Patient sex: F
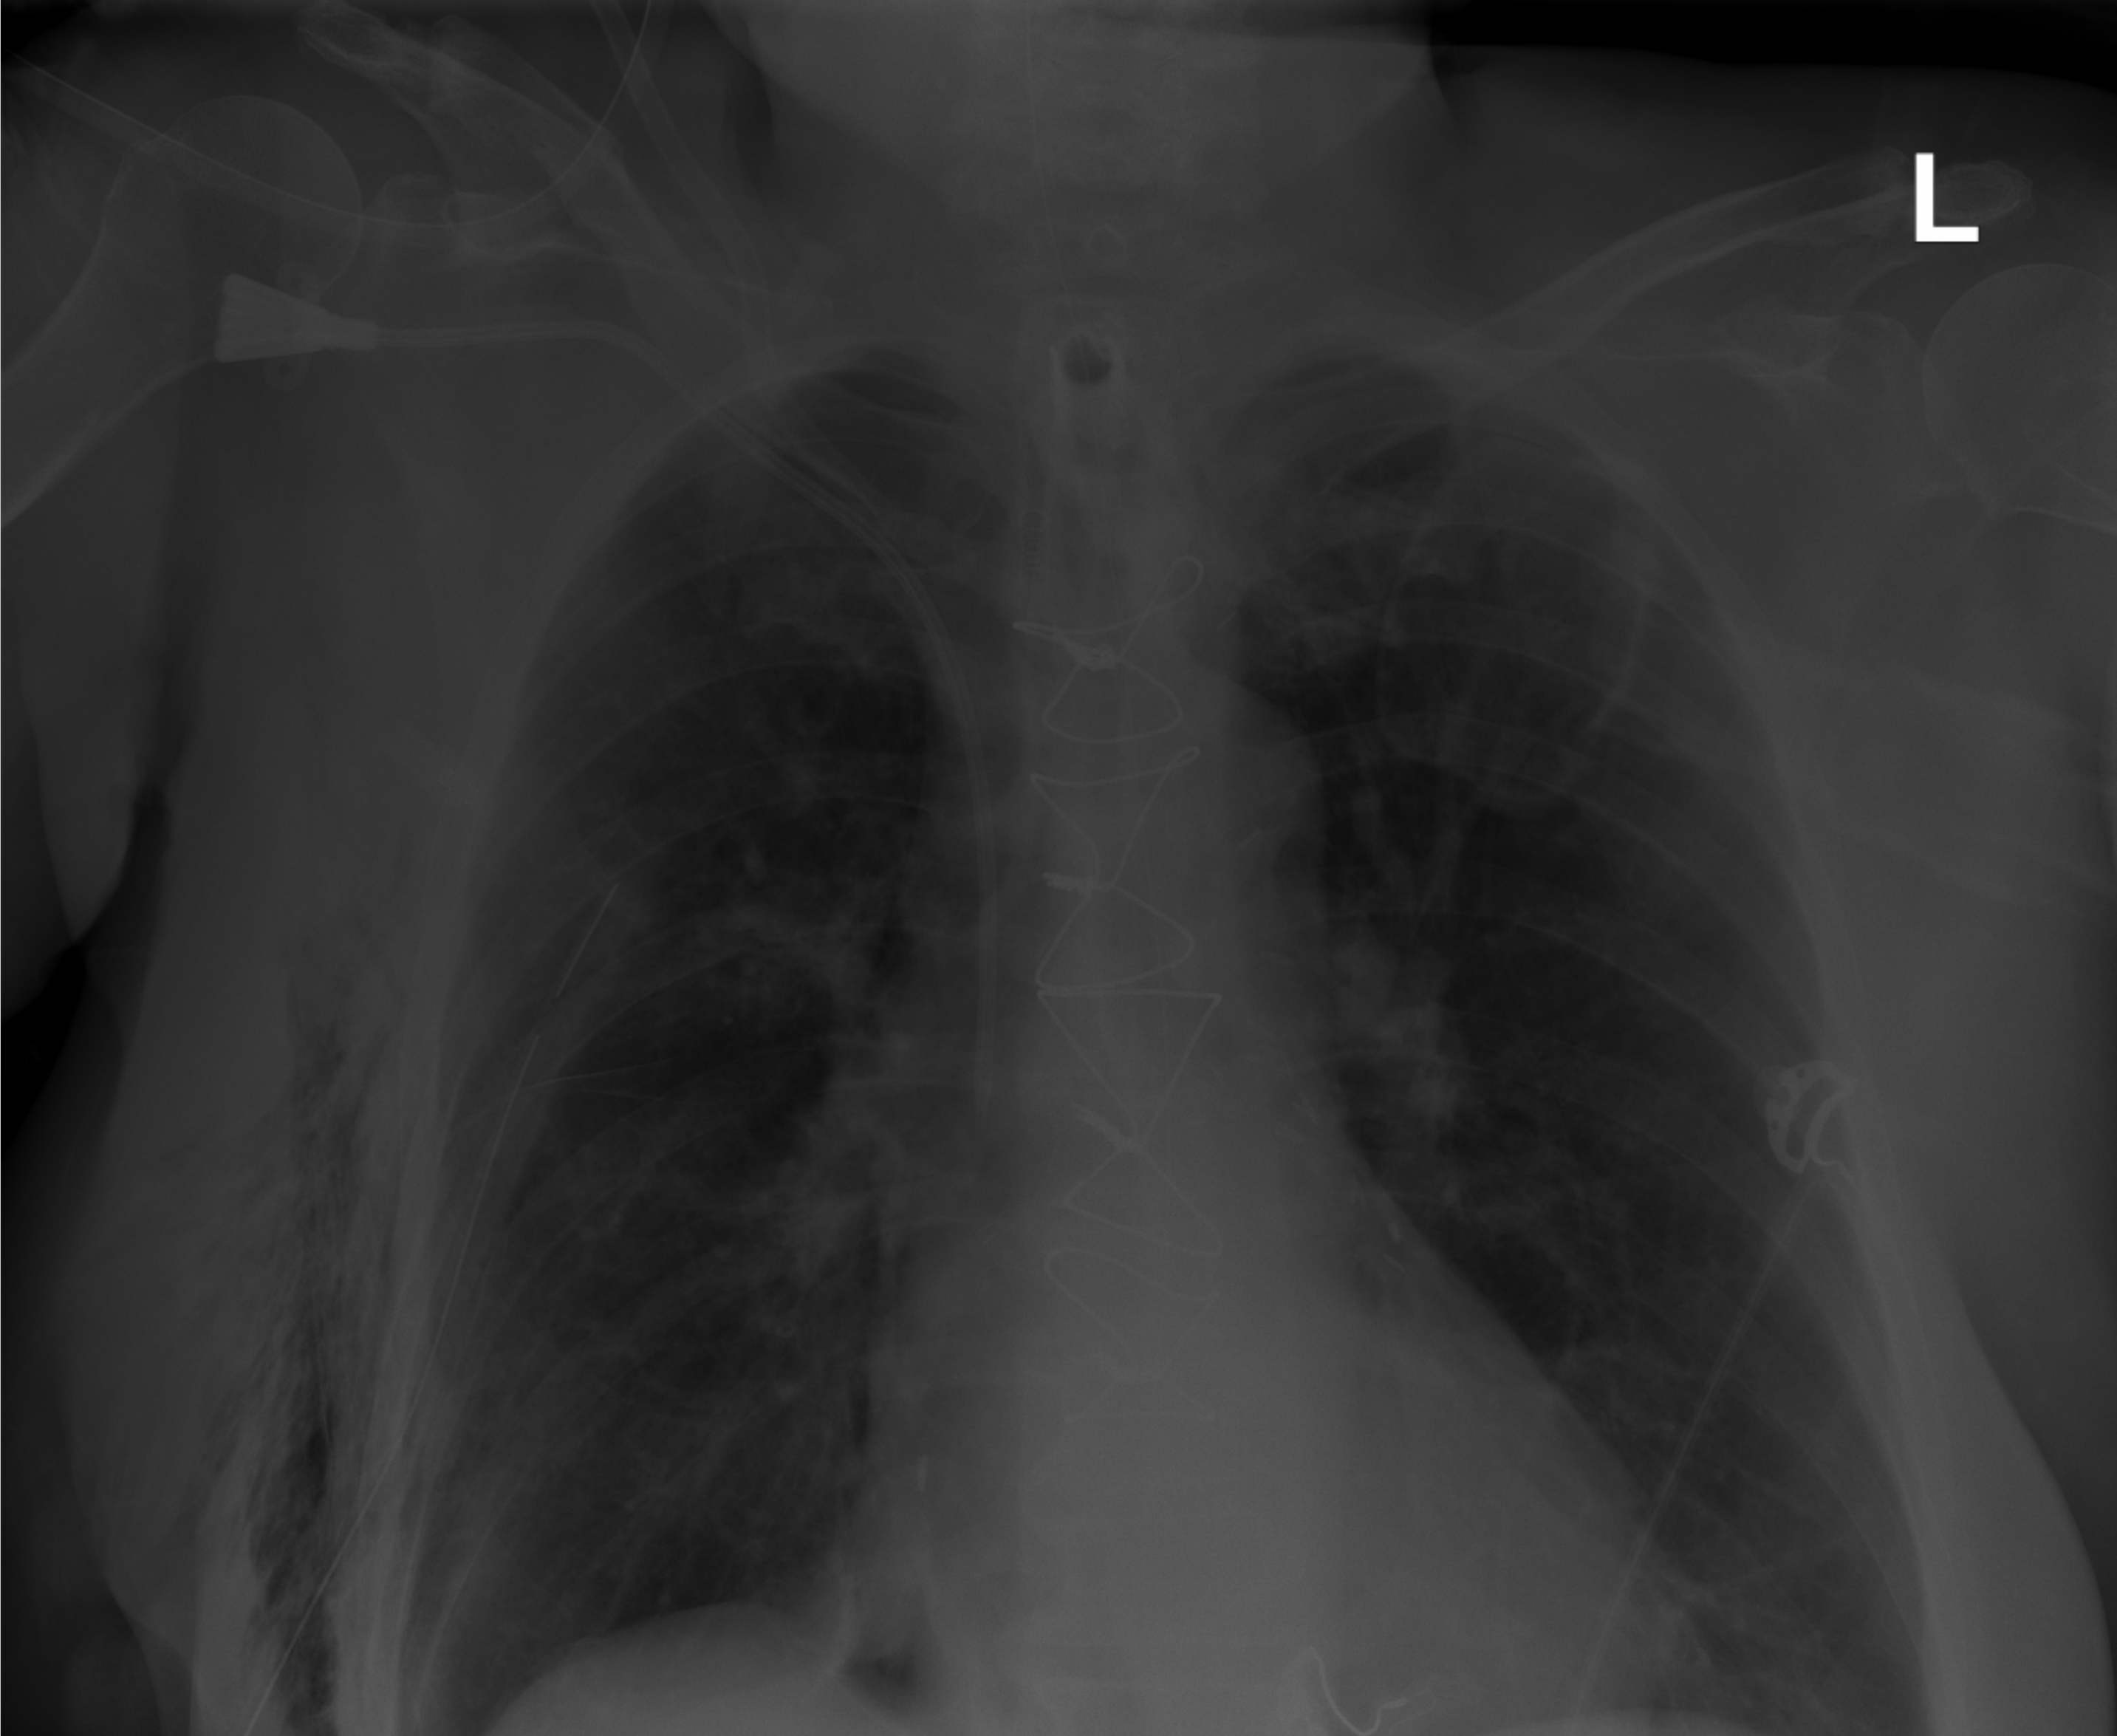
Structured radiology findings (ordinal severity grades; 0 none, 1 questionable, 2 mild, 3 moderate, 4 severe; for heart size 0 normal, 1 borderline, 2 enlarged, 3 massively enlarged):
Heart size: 0
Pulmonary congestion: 2
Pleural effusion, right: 0
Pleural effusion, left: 0
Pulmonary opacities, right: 1
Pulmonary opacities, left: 1
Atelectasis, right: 0
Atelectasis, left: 0